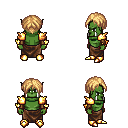
a pixel art fantasy rpg character, male body template, orc, green skin, gold arm armor, robe skirt, light blonde parted hairstyle, cloth bracers, gold boots, four views (front, back, left, right), 2x2 character sprite sheet, small pixel art, hard edges, no anti-aliasing